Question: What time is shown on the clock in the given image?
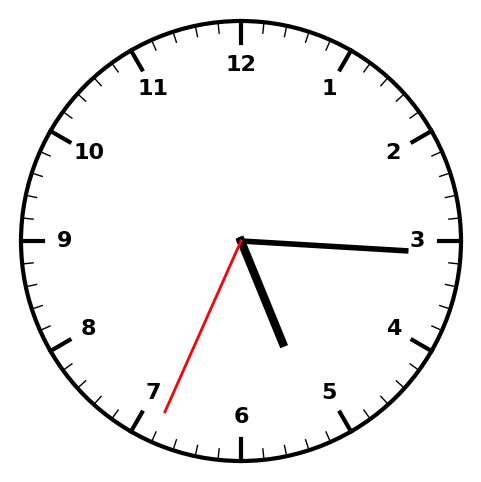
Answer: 05:15:34